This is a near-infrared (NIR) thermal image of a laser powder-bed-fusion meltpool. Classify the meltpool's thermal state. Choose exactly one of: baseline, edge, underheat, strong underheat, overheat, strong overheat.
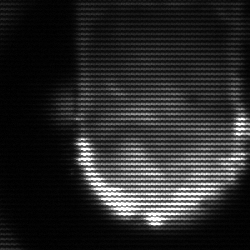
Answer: baseline